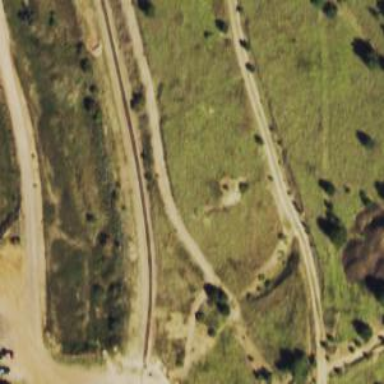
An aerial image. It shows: Preserved railway.